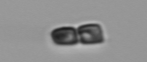
Label: Bacillariophyceae_morphotype1